Brain MRI, t1w sequence, axial 2D slice.
Patient: age 34, sex F, weight 95 kg, height 1.95 m
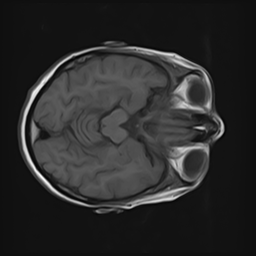